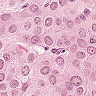
Metastatic tissue present: yes